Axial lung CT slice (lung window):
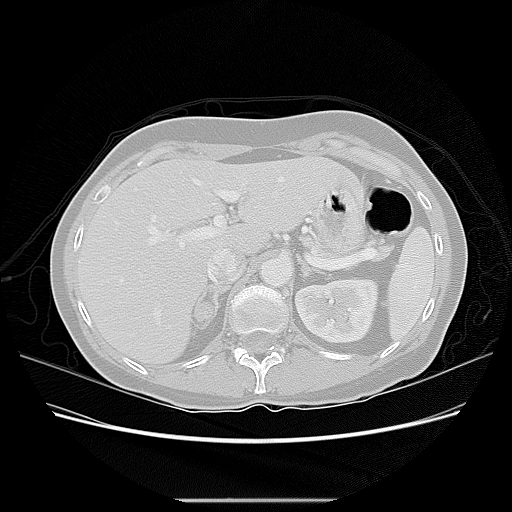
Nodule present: no